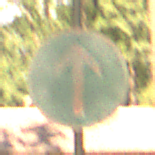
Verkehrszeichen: VorgeschriebeneFahrtrichtungGeradeaus
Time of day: Midday
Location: Outdoor (Nature)
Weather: PartlyCloudy
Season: NotSpecified
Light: Natural